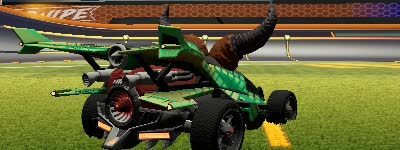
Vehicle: aftershock